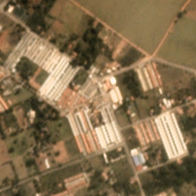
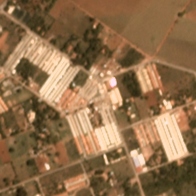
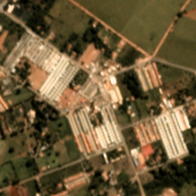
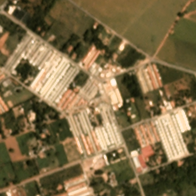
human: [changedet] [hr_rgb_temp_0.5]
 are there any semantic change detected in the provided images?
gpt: the vegetation on this land has increased and some new houses are built .

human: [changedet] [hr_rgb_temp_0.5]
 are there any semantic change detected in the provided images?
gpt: the vegetation on this land has increased .

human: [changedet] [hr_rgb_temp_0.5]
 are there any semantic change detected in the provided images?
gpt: lush trees have appeared in the clearing .

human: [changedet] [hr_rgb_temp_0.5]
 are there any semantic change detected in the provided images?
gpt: a house and some trees have appeared on bareland .

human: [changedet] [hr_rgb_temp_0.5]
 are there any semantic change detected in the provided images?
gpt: a path is connected to the road from the residential and more trees are planted .